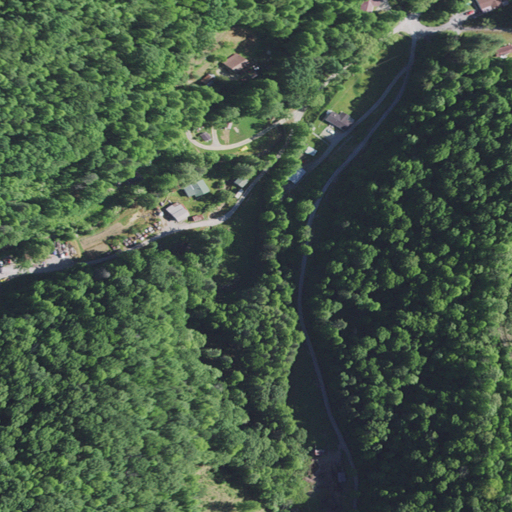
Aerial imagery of valley in Kentucky named Rocky Hollow containing deciduous forest, mixed forest, open development, low intensity development, medium intensity development, and grassland